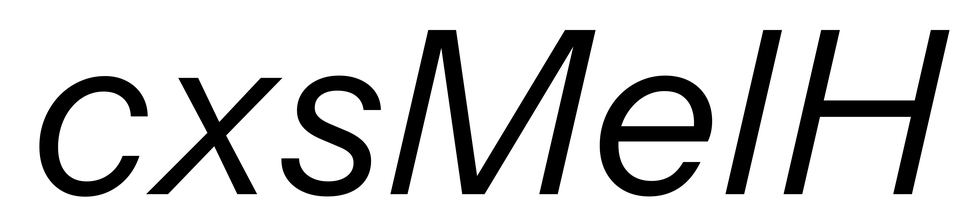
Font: InstrumentSans-Italic_Italic